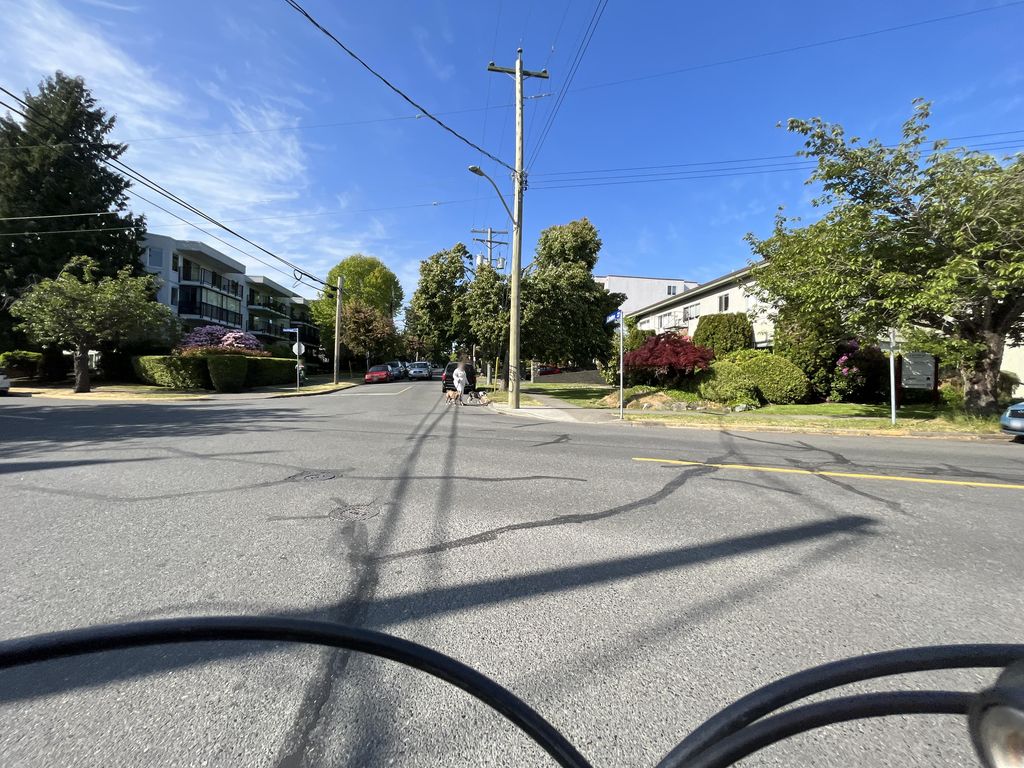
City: victoria